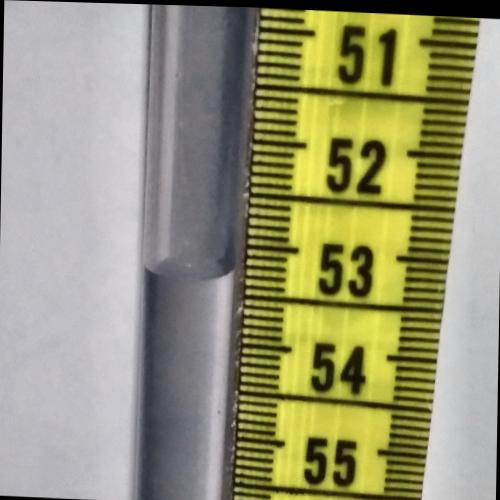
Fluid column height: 53.3 cm